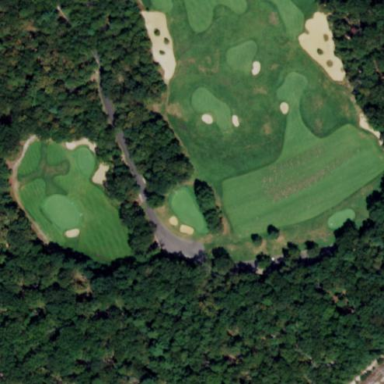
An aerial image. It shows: Grass area designated as golf tee.